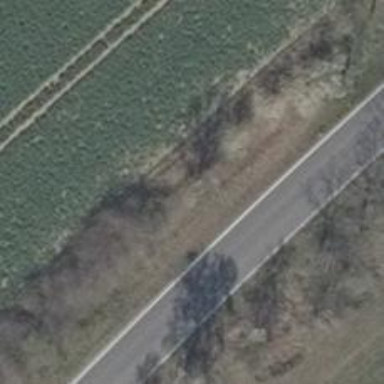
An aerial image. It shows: Avenue lined with trees.